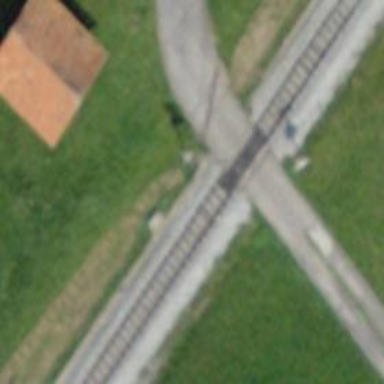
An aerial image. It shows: Level crossing along the railway.